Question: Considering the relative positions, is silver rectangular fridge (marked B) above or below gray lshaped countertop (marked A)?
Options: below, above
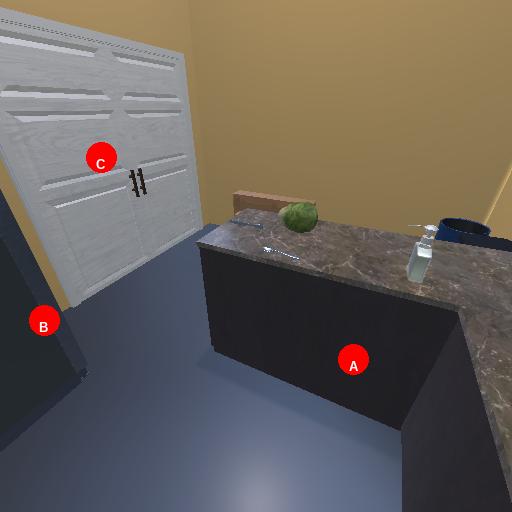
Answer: below